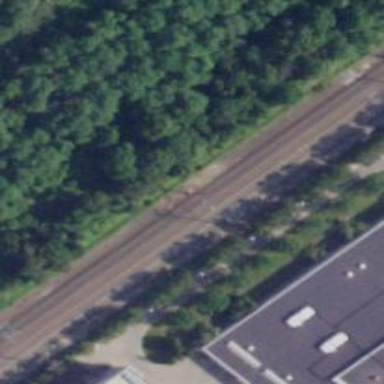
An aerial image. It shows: Railway with electrified contact lines.